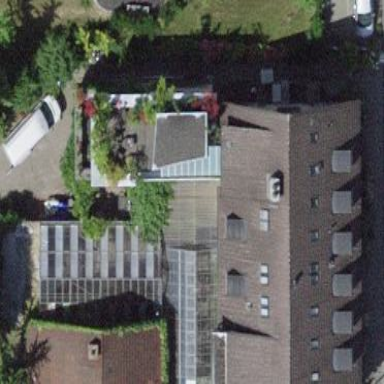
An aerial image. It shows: Building with tiled roof.